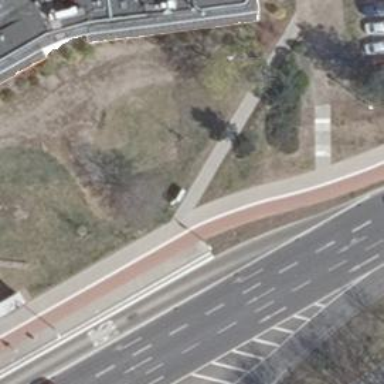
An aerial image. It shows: Paved path.